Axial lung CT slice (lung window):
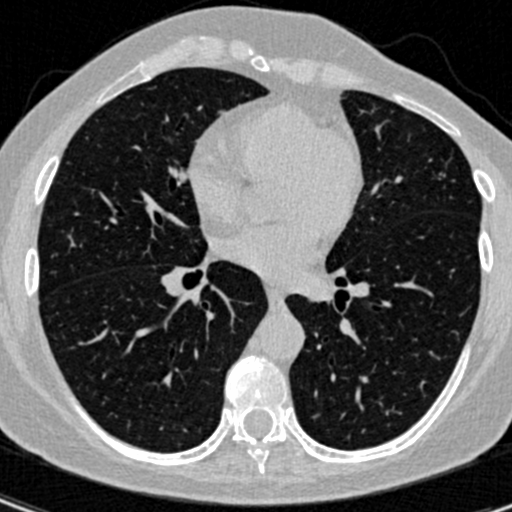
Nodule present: no